Interaction volume radius: 5 \u00c5
Interaction volume height: 25 \u00c5
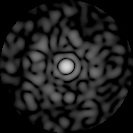
Disorder parameter: 0.8116